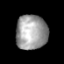
Tissue: prostate
Cell type: T cells
Senescence score: 0.815
Nuclear area (px): 1073
Mean DAPI intensity: 158.254